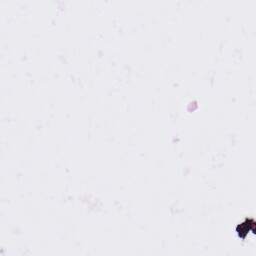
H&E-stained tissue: Ovarian